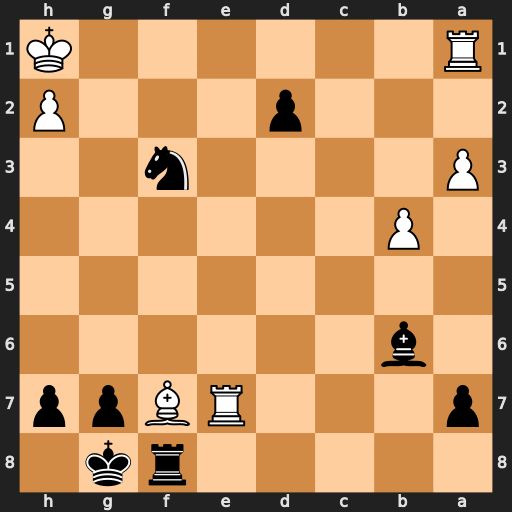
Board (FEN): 5rk1/p3RBpp/1b6/8/1P6/P4n2/3p3P/R6K
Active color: b
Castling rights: -
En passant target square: -
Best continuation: Rxf7 Rxf7 Kxf7